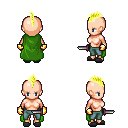
a pixel art fantasy rpg character, female body template, human, light skin, green cape, teal pants, gold mohawk hairstyle, gold gloves, gray slippers, dagger, four views (front, back, left, right), 2x2 character sprite sheet, small pixel art, hard edges, no anti-aliasing